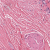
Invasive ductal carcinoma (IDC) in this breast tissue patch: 0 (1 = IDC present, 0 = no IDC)